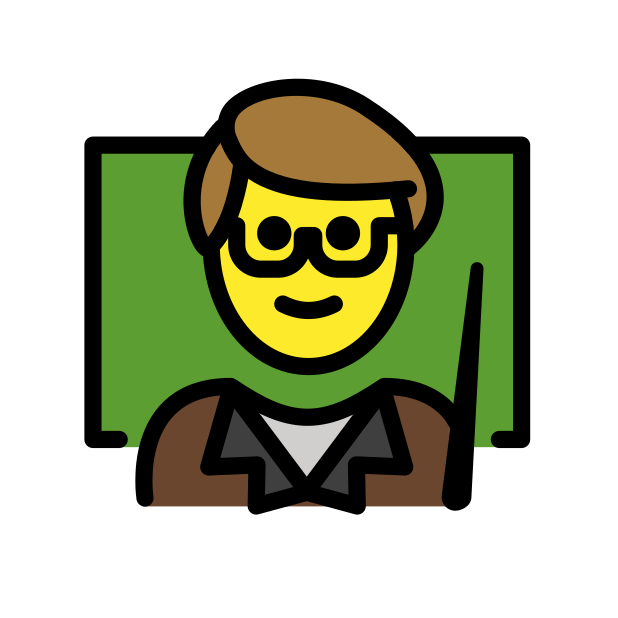
man teacher